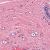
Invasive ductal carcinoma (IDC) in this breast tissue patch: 0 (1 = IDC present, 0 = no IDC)